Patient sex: F
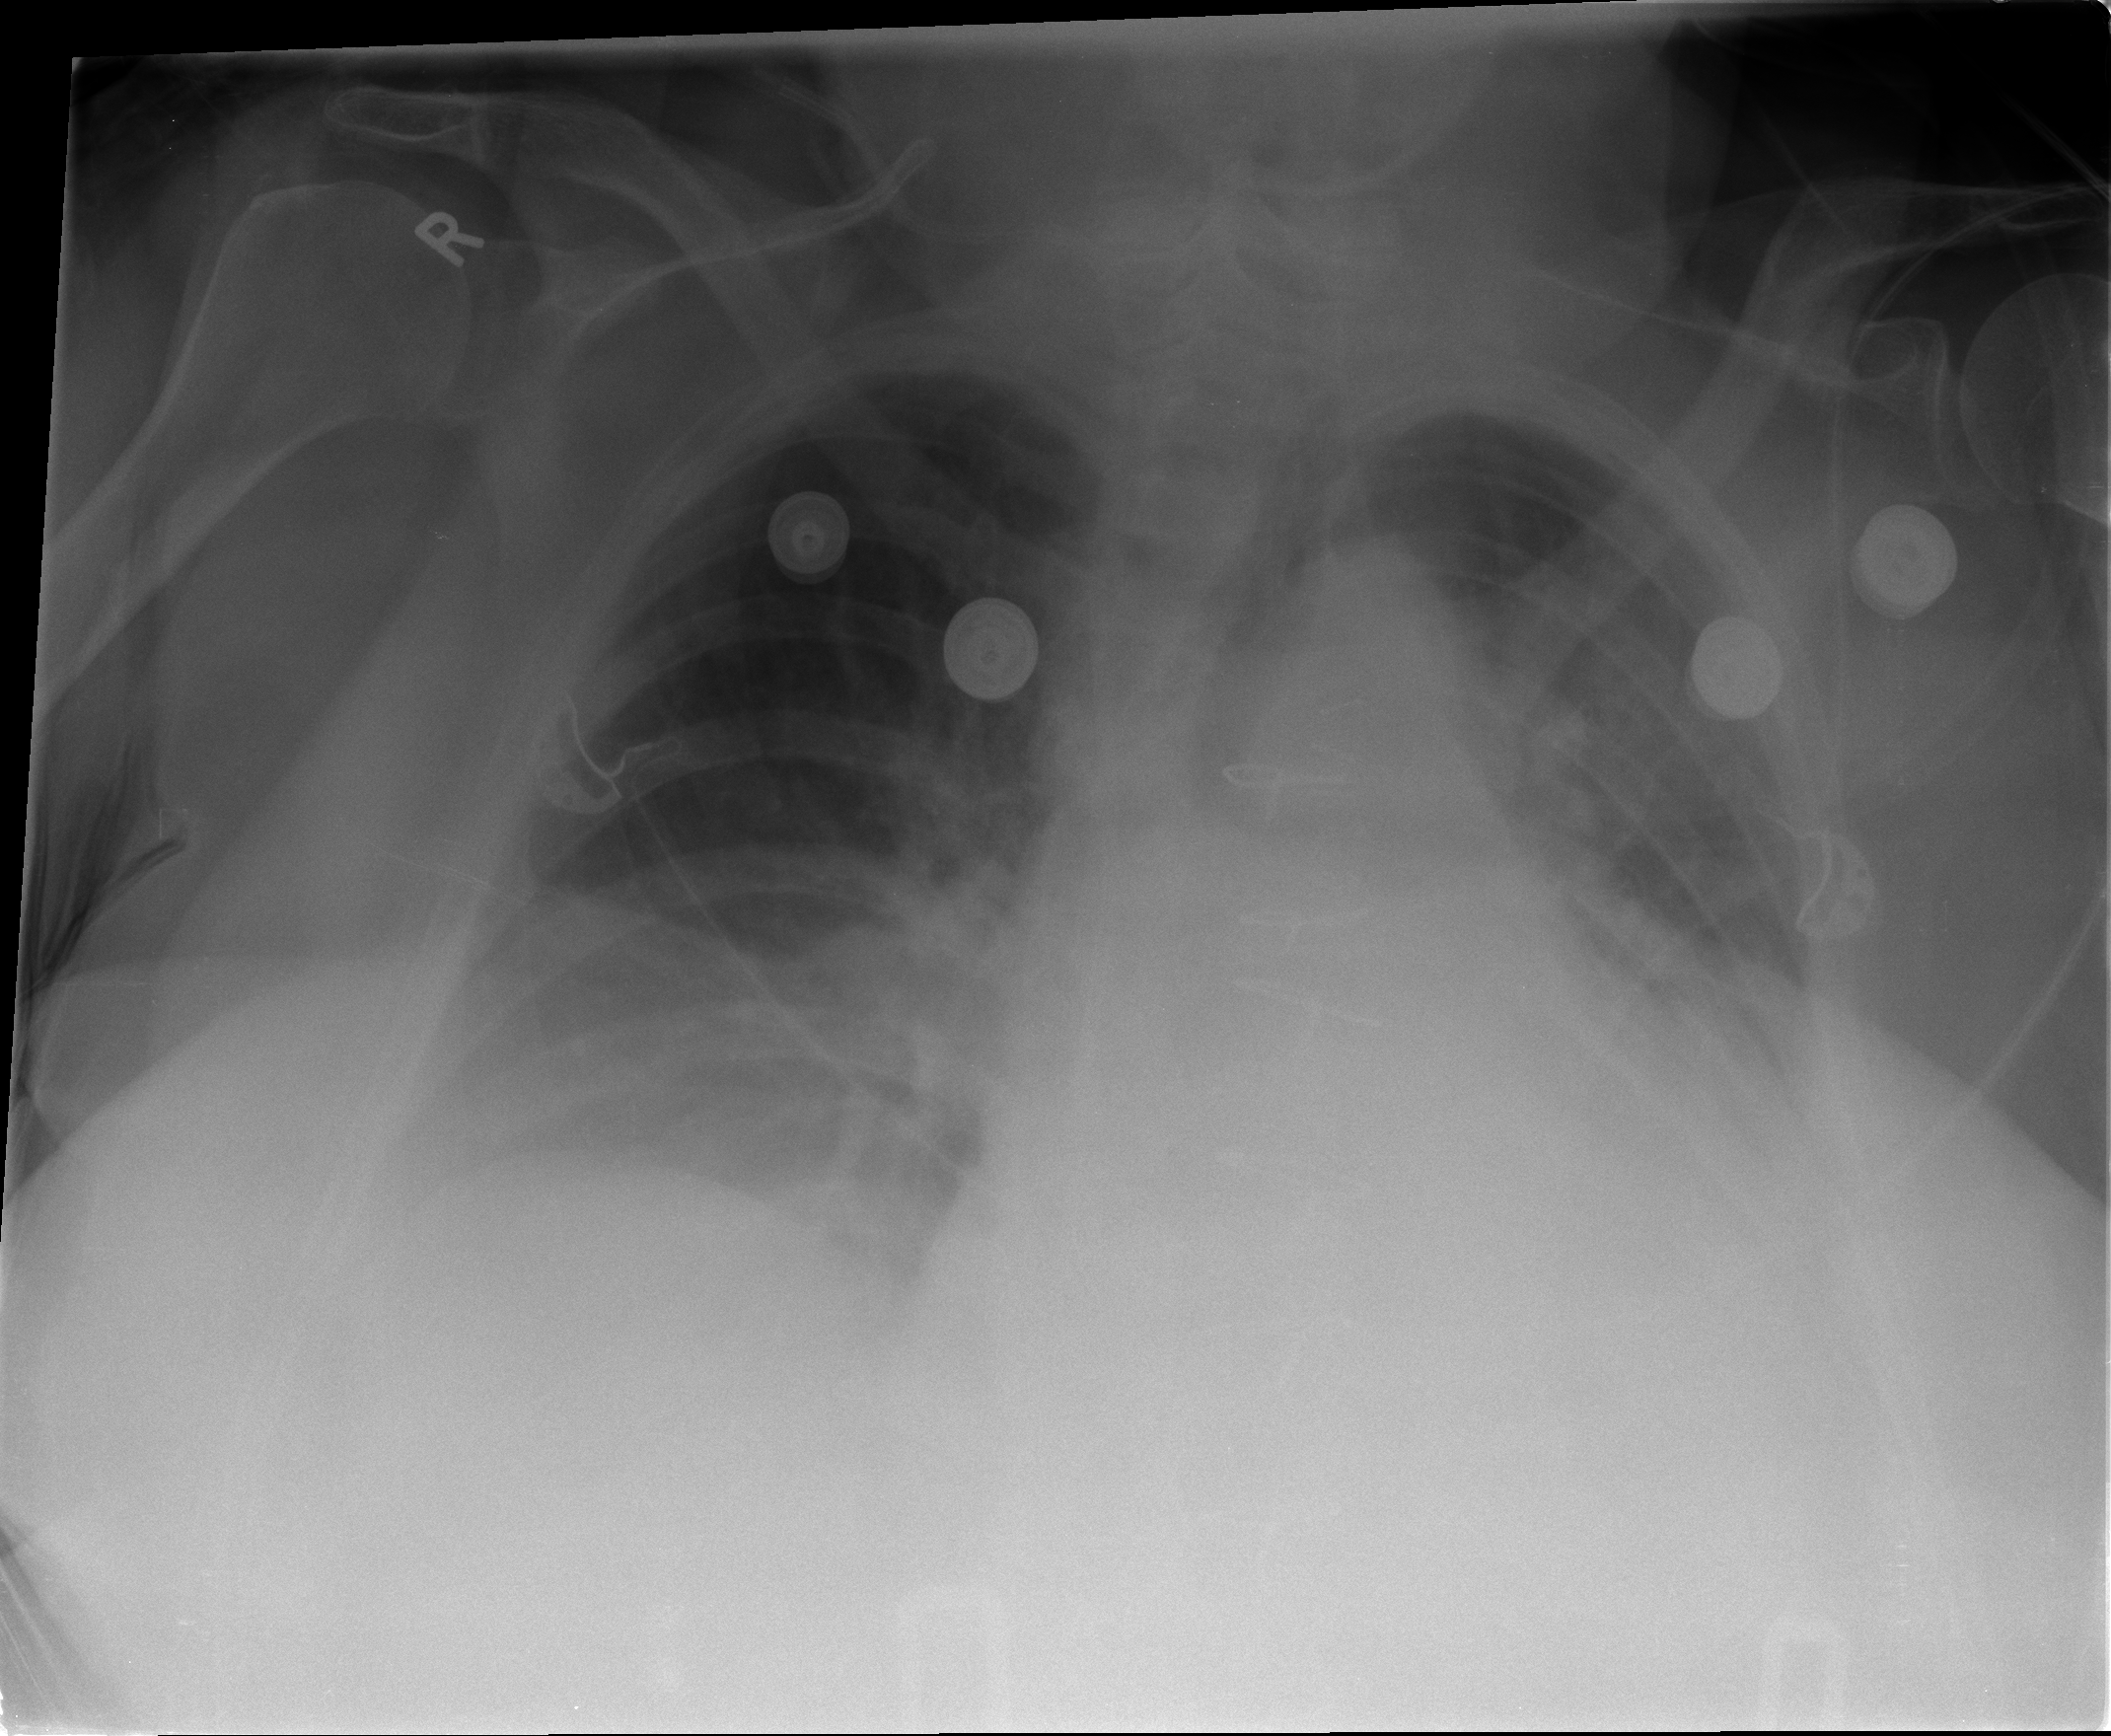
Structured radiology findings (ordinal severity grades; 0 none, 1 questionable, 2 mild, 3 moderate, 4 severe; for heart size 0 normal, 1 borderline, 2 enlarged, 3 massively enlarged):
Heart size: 2
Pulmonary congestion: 2
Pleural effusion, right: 2
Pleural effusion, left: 2
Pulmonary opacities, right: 2
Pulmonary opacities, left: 2
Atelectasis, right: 2
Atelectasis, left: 2